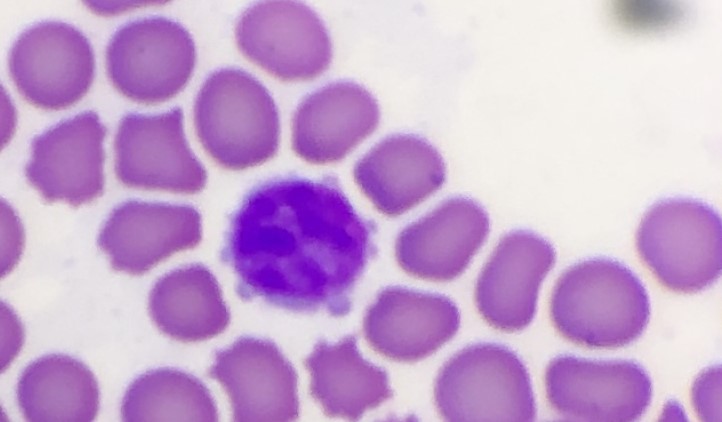
White blood cell type: Lymphocyte